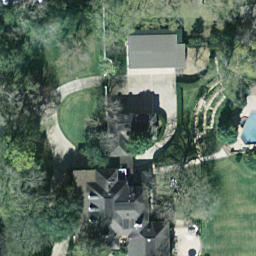
Label: residential